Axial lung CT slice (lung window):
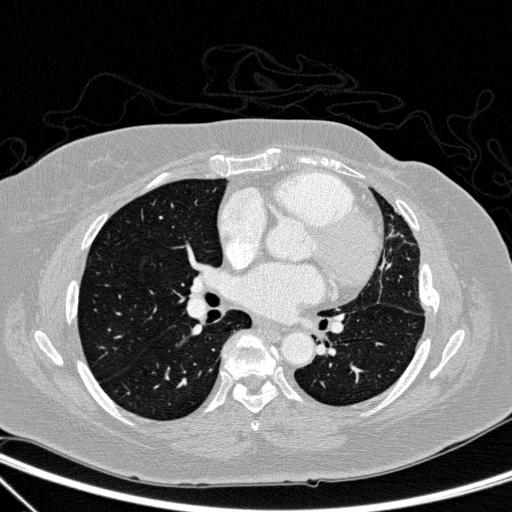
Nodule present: no